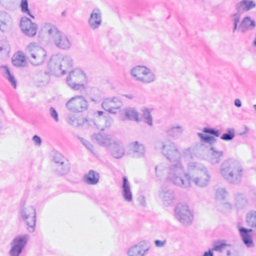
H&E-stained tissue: Breast